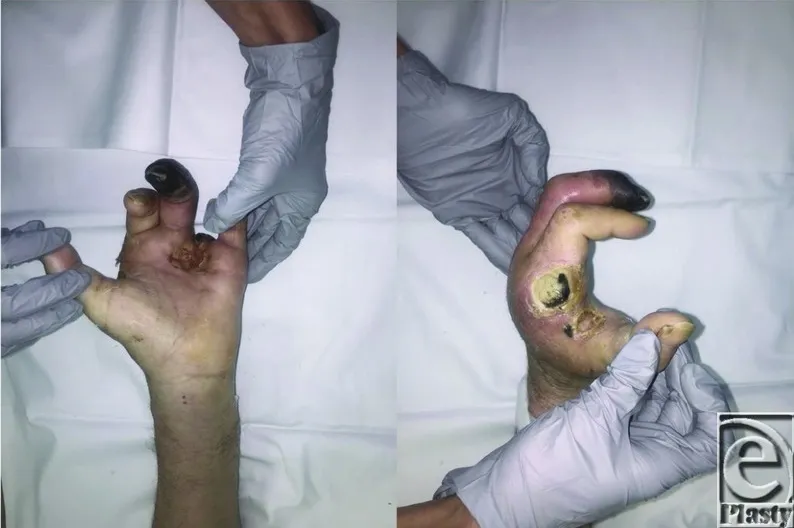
Nonhealing left ring finger revision amputation and newly developed hand wounds.
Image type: medical_photograph (skin_photograph)